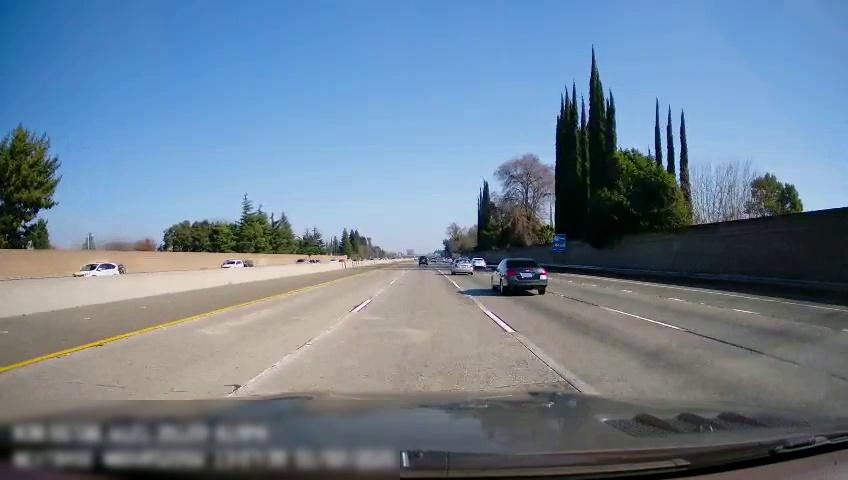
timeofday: Day
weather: Sunny
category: Drivable Space
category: Vehicles | SUV
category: Vehicles | Car
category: Vehicles | Car
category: Vehicles | Car
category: Vehicles | SUV
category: Vehicles | Car
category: Lanes | Current Lane
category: Lanes | Alternate Lane
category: Lanes | Alternate Lane
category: Lanes | Alternate Lane
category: Lanes | Alternate Lane
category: Lanes | Alternate Lane